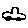
Label: car